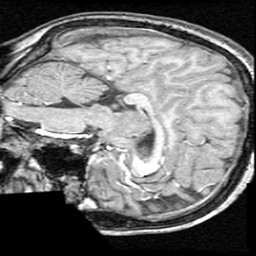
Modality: T1w
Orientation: sagittal
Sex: female
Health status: ill
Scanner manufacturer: ge
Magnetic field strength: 1.5 T
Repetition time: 21 s
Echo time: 0.008 s